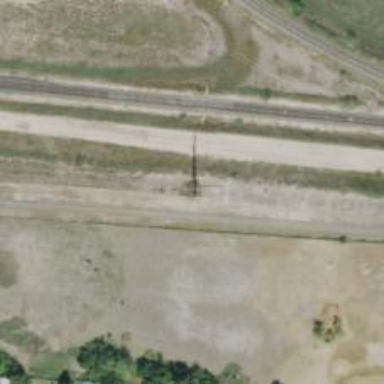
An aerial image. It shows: Power pole.